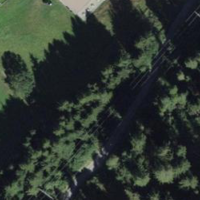
EUNIS habitat code: 43
Species observed at this site:
Argynnis paphia